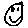
Label: smiley face